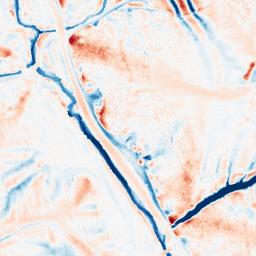
Category: edge_preserving
Decomposition family: median
Decomposition parameters: size: 21
Upsampling method: bspline
Upsampling parameters: scale: 8
Upsampling scale: 8